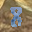
Label: 8